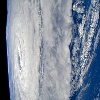
Label: cloud